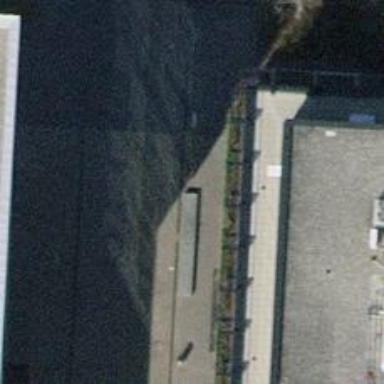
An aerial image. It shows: Concrete bench.